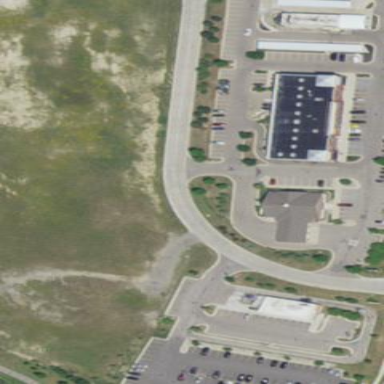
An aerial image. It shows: Retail area.